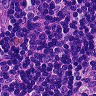
Metastatic tissue present: no